Field crop: tomato
Growth stage: 2
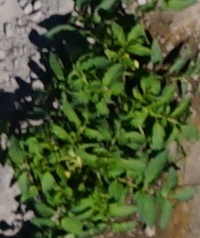
Species: tomato